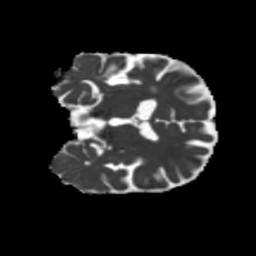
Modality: MD
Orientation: coronal
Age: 70
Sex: male
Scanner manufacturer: siemens
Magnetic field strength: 3 T
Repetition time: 5.25 s
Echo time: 0.08 s